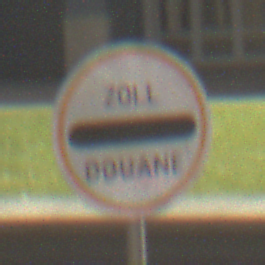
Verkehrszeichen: Zollstelle
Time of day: MorningAfternoon
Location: Outdoor (Urban)
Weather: PartlyCloudy
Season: NotSpecified
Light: Natural